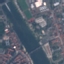
Land use / land cover: River